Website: bh-photo
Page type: customer-info-address
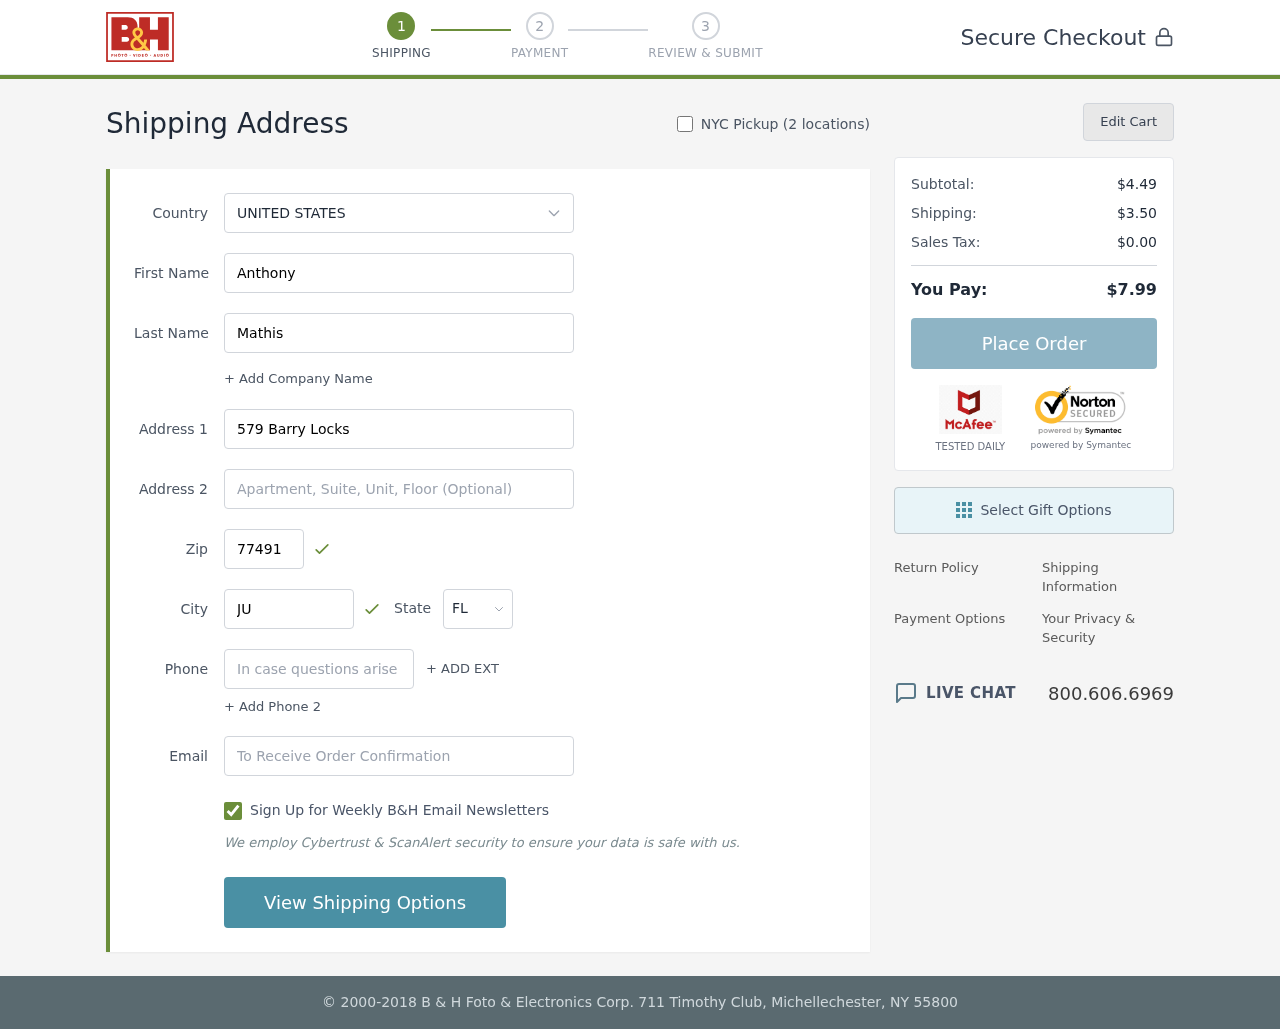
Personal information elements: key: PII_CITY
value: Judithmouth
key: PII_COUNTRY
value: United States
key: PII_EMAIL
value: anthony.mathis@yahoo.com
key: PII_FIRSTNAME
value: Anthony
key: PII_LASTNAME
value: Mathis
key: PII_PHONE
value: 7306739128
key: PII_POSTCODE
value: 77491
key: PII_STATE_ABBR
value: FL
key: PII_STREET
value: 579 Barry Locks
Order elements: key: ORDER_SUBTOTAL
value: $4.49
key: ORDER_SHIPPING_COST
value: $3.50
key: ORDER_TAX
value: $0.00
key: ORDER_TOTAL
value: $7.99